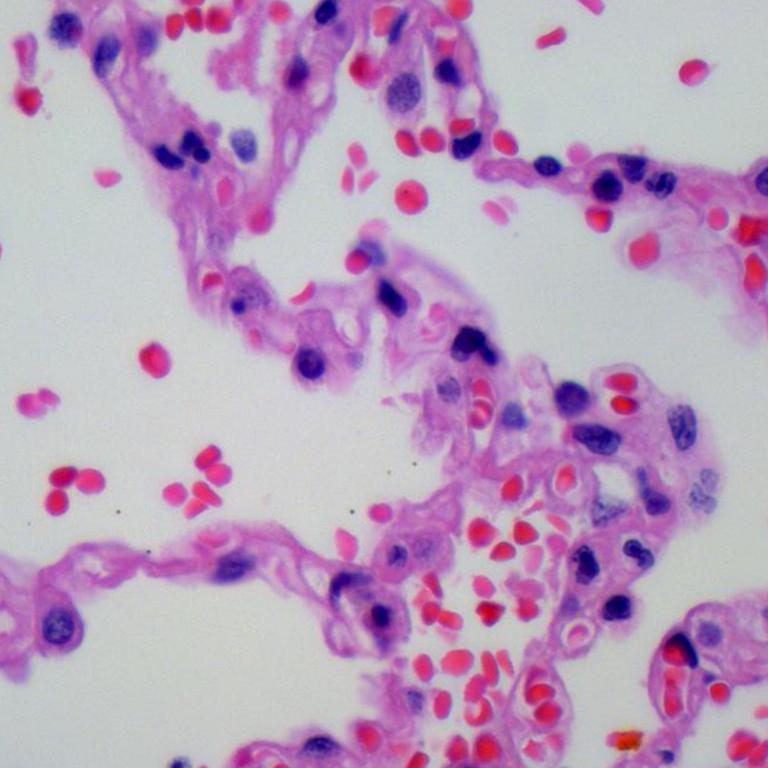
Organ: lung
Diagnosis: benign